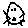
Label: cat